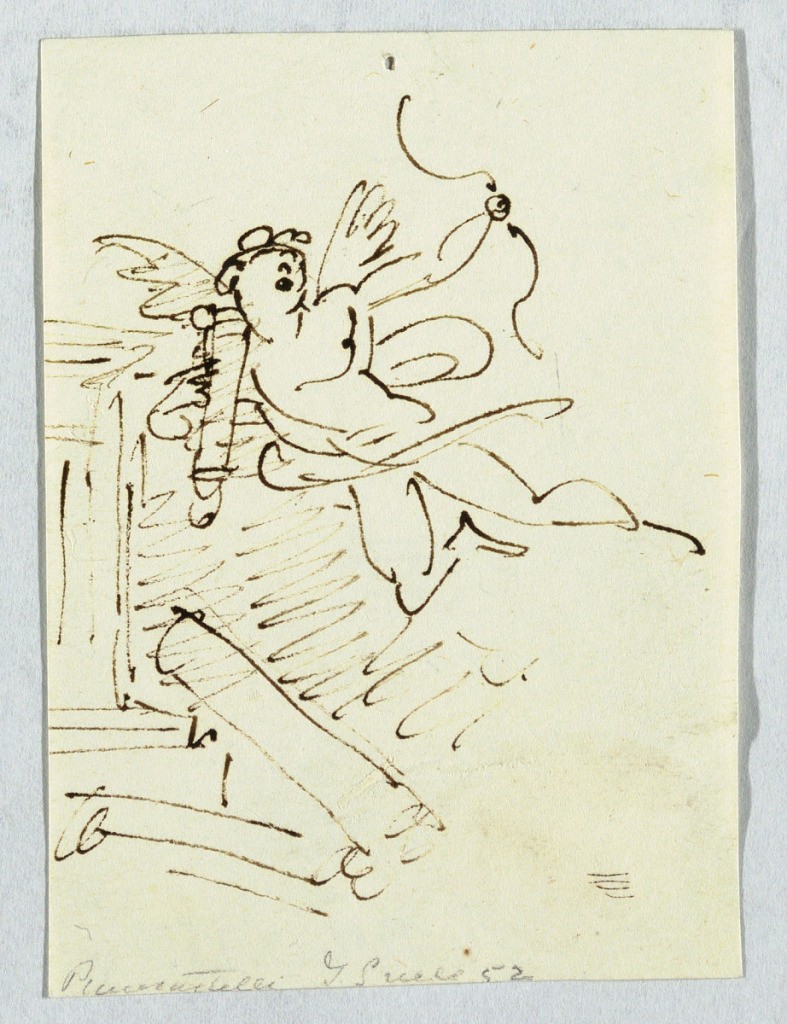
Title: Cupid in Flight
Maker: Felice Giani, Italian, 1758–1823
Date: ca. 1800
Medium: Pen and ink on paper
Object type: Drawing
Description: Sketch of cupid, his left hand holding a bow. Suggestion of architecture at left.